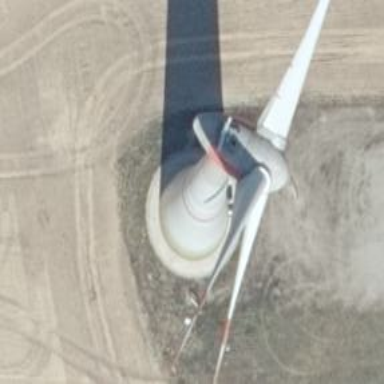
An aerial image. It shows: Wind power generator with wind turbines.